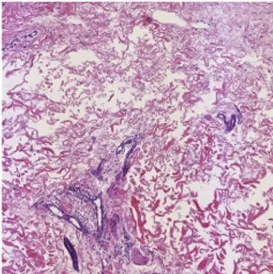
HE (x100).
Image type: pathology (h&e)